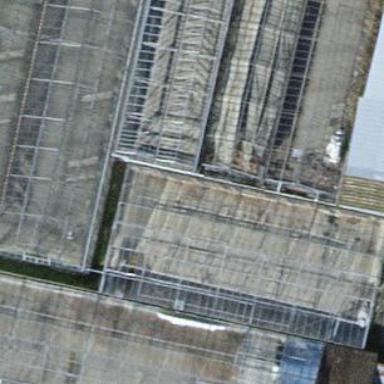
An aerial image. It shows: Greenhouse.